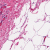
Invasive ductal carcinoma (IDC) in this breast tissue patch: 0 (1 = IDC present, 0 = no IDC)